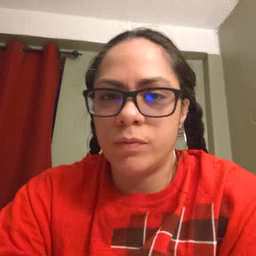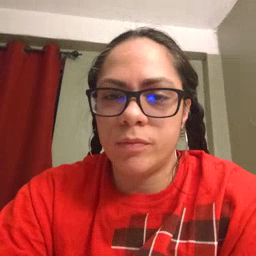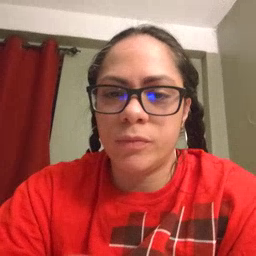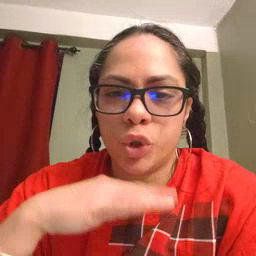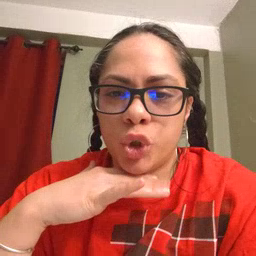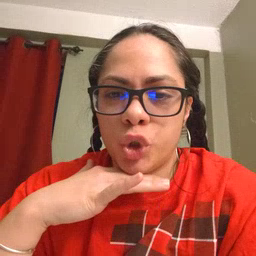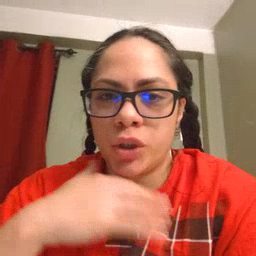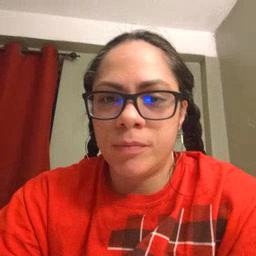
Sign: dirty